Question:
I get this error in windows, I have both 3.2 and 2.7 versions of python. How can I fix this?
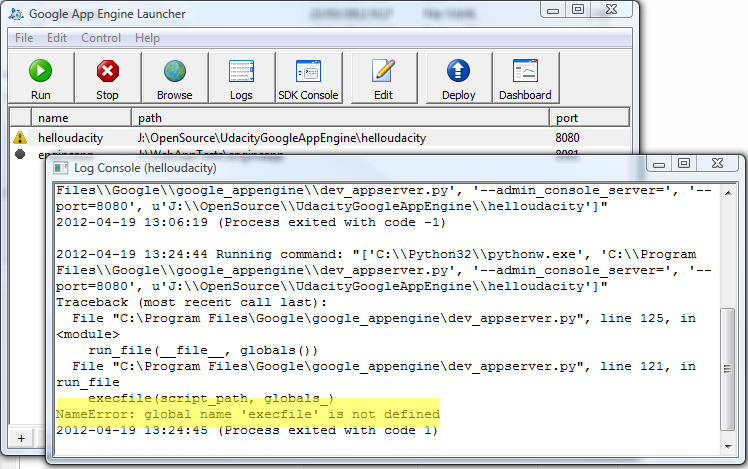
Answer:
You just need to go to edit/preferences and specify correct version of python path